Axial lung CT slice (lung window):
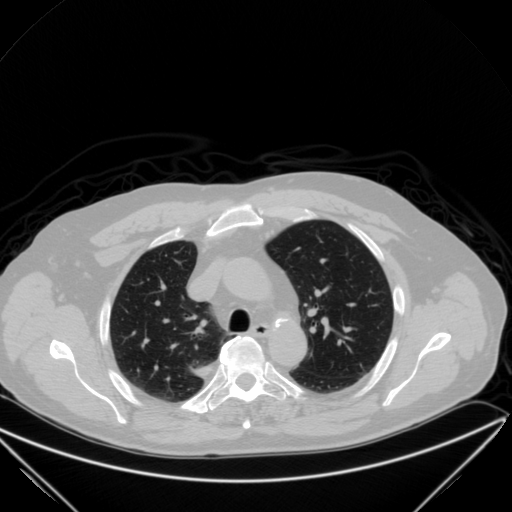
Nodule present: no